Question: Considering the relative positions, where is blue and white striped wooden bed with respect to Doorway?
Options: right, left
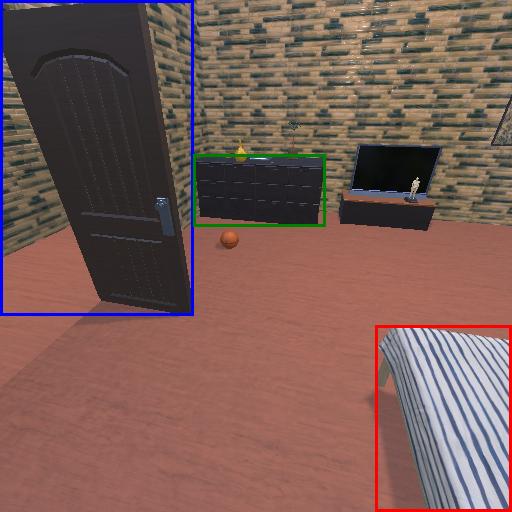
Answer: right